【题型】填空题　【知识点】立体几何　【难度】easy
正四棱锥$P-ABCD$的所有棱长均相等，$E$是$PC$的中点，那么异面直线$BE$与$PA$所成角的正切值为\underline{\quad\quad\quad\quad}.
【解答】
\noindent
【答案】$\boldsymbol{\sqrt{2}}$
\vspace{0.5em}
\noindent
【知识点】求异面直线所成的角
\vspace{0.5em}
\noindent
【分析】如图可得异面直线$BE$与$PA$所成角等于$\angle OEB$，然后可得答案。
\vspace{0.5em}
\noindent
【详解】设正四棱锥棱长为$2$。连接$AC$，取$AC$中点为$O$，连接$OE$。
因$E$，$O$分别为$PC$，$AC$的中点，则$EO \parallel PA$，
则异面直线$BE$与$PA$所成角等于$\angle OEB$或其补角。
又由题可得，$OE=1$，$EB=\sqrt{3}$，$OB=\sqrt{2}$，$EB^2=OE^2+OB^2$，
则
\[
\tan\angle OEB = \frac{OB}{OE} = \sqrt{2}.
\]
故答案为：$\boldsymbol{\sqrt{2}}$。

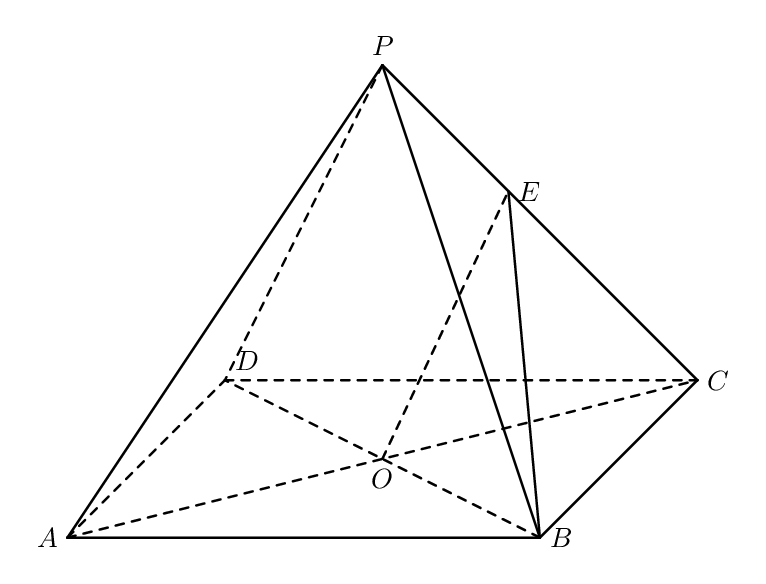